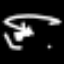
Label: chair